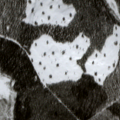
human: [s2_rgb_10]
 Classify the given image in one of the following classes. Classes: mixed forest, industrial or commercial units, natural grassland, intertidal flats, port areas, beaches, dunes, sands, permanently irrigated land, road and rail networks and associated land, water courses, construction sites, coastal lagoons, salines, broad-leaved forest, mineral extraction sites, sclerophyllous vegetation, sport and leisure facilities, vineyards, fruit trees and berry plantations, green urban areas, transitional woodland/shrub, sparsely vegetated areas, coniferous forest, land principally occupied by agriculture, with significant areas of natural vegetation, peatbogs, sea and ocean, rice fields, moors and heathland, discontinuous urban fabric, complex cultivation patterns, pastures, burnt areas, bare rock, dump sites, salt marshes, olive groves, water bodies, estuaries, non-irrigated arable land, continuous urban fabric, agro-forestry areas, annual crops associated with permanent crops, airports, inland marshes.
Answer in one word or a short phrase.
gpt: coniferous forest, transitional woodland/shrub